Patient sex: F
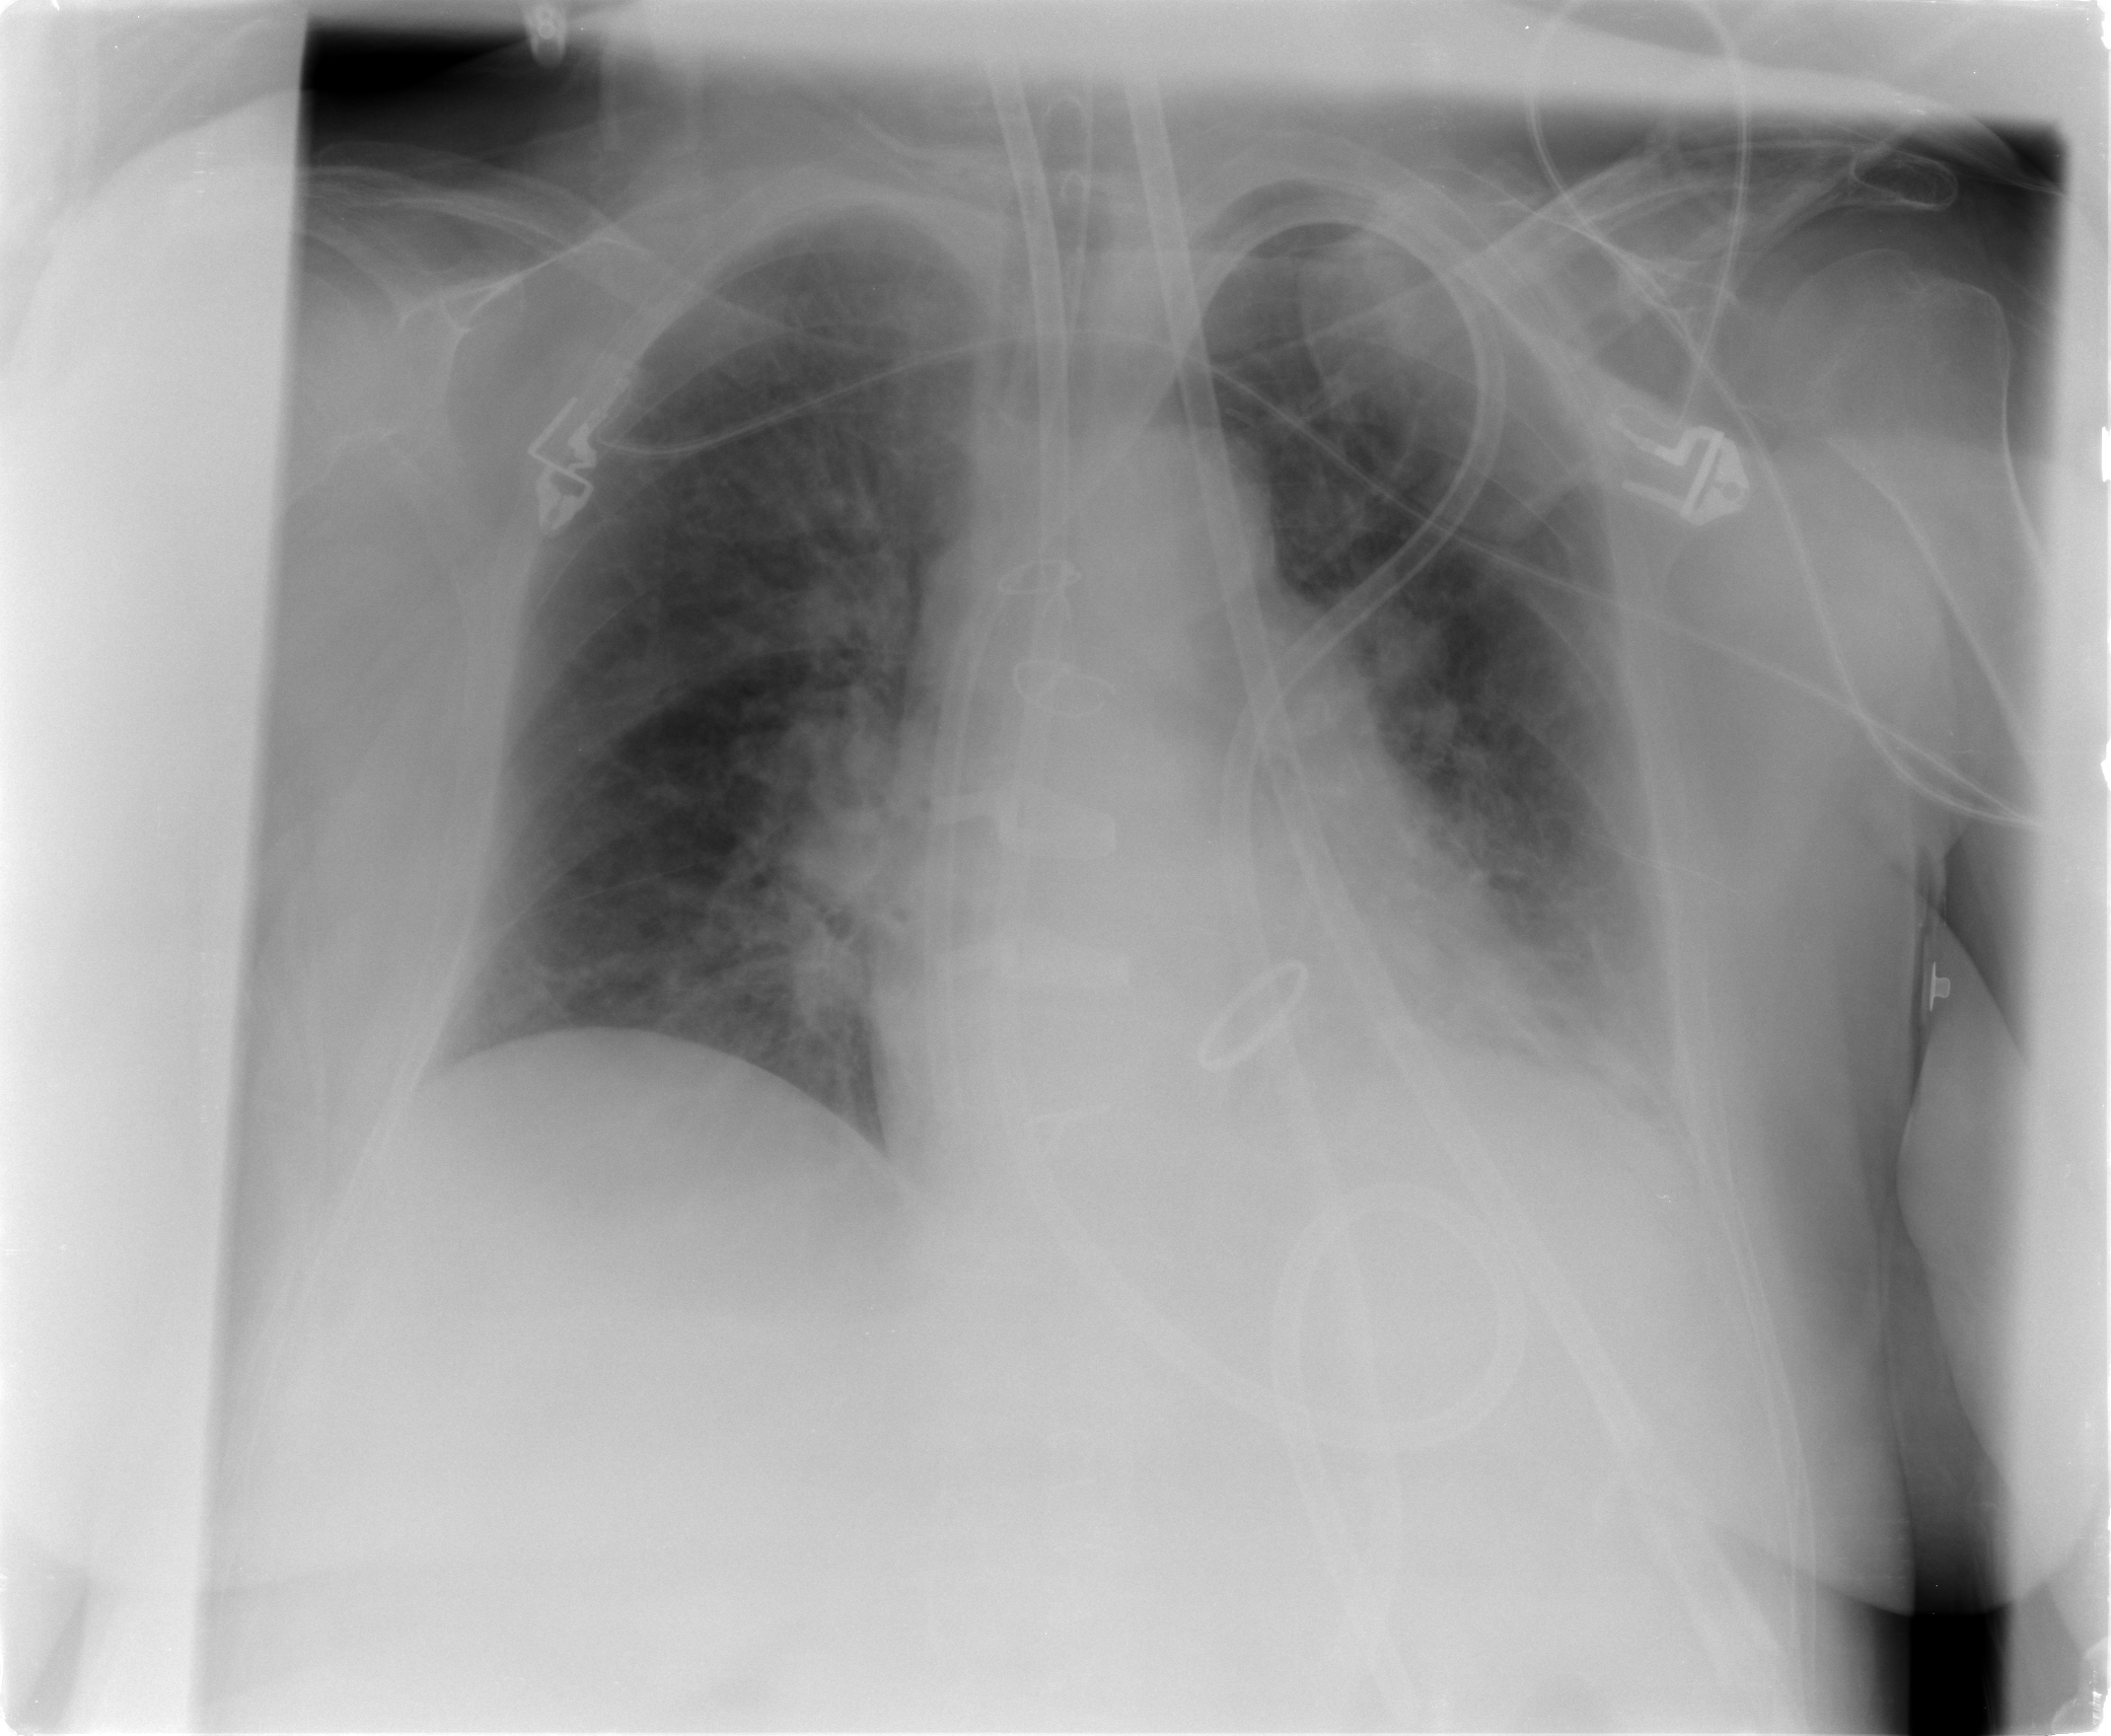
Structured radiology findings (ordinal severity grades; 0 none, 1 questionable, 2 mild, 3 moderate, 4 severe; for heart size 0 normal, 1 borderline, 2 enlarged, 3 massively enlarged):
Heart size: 2
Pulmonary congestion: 2
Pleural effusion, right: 0
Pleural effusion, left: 2
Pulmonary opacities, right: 1
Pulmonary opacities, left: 2
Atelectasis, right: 0
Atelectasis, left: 2